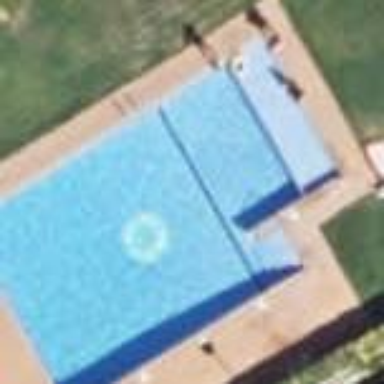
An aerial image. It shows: Swimming pool located in leisure land.